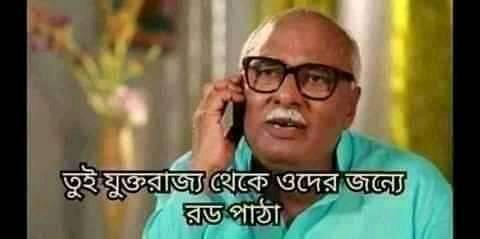
Caption: তুই যুক্তরাজ্য থেকে ওদের জন্যে রড পাঠা
Label: non-hate